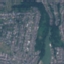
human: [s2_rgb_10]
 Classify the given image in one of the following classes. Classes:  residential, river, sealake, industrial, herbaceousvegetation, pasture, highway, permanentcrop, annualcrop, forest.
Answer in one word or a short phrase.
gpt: Residential